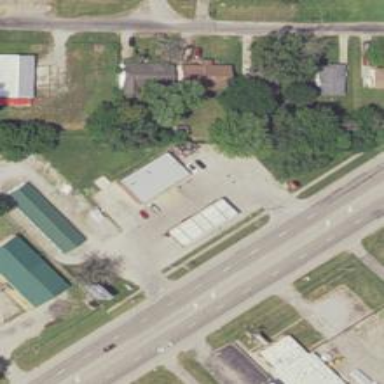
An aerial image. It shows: Convenience shop.